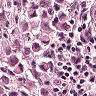
Metastatic tissue present: yes